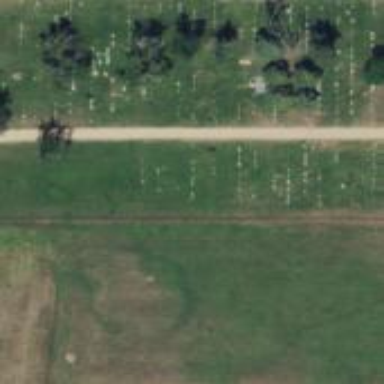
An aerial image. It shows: Historic tomb with tombstone.